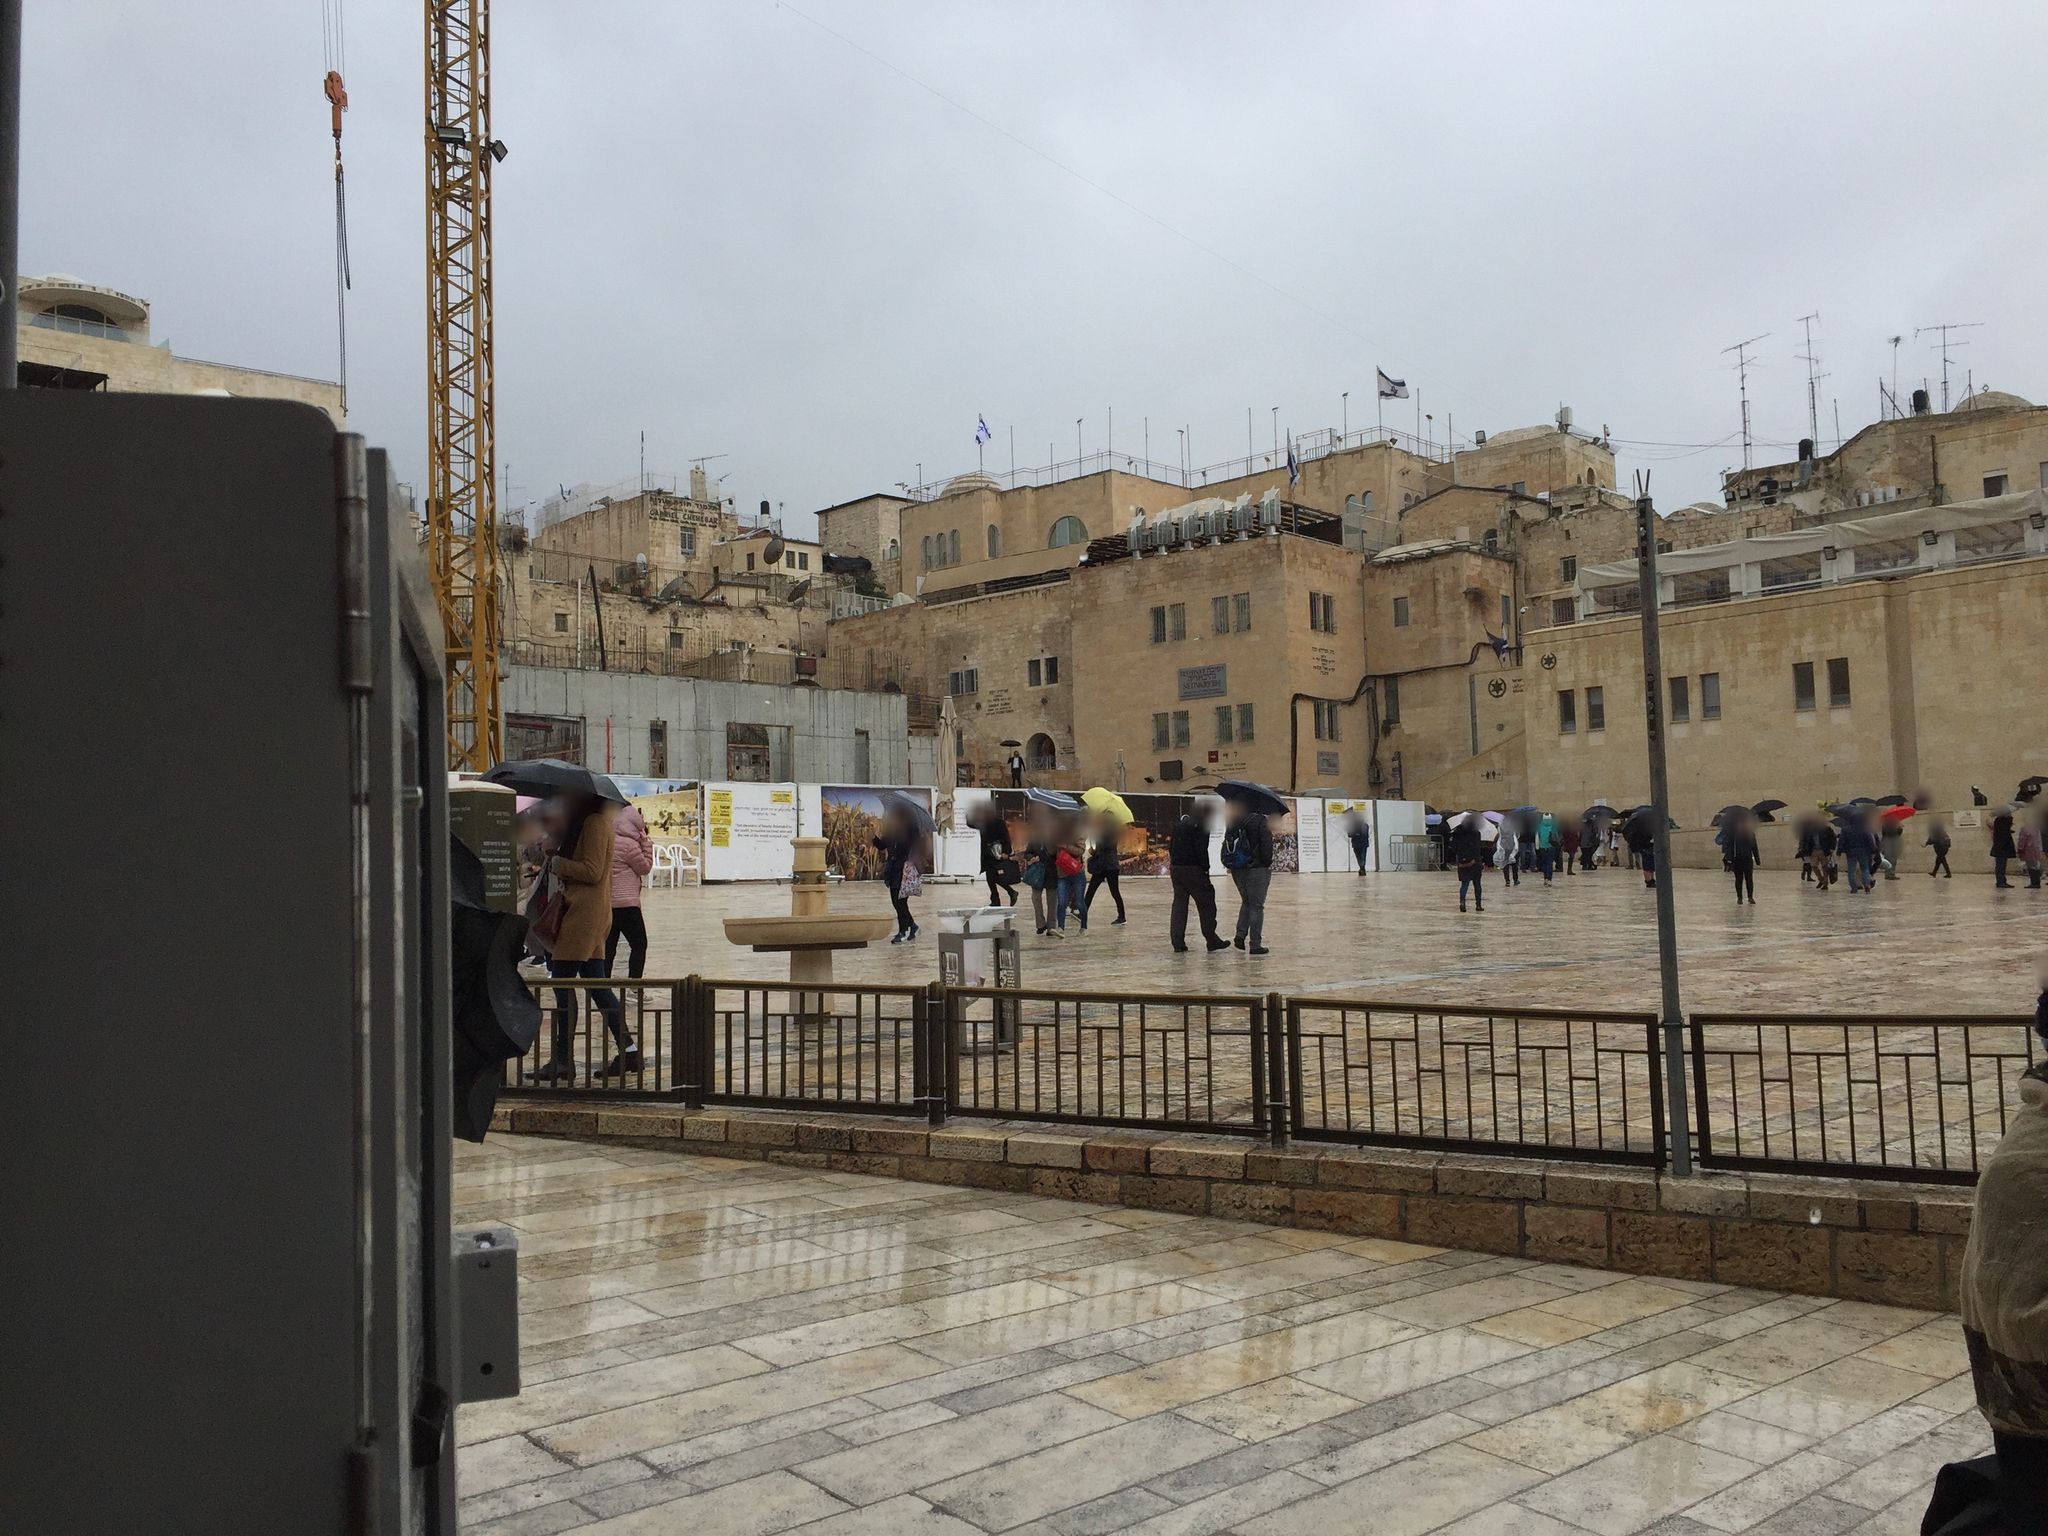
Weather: rainy
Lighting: day
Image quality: good
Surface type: walking surface
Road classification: footway
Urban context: urban centre
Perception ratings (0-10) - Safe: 5.11, Lively: 3.22, Beautiful: 3.02, Boring: 8.34, Depressing: 8.1, Wealthy: 5.73